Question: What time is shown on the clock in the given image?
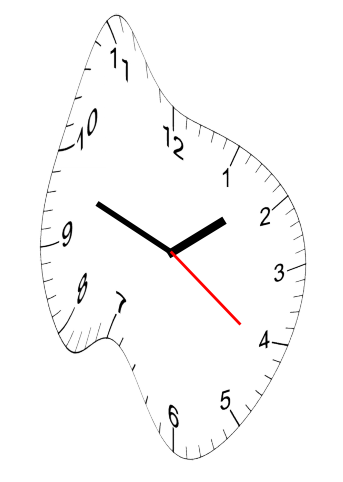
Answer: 01:48:21